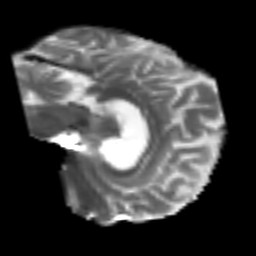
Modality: T2w
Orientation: sagittal
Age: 65
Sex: male
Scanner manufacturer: siemens
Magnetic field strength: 3 T
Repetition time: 4.987 s
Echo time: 0.0792 s